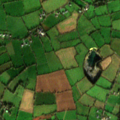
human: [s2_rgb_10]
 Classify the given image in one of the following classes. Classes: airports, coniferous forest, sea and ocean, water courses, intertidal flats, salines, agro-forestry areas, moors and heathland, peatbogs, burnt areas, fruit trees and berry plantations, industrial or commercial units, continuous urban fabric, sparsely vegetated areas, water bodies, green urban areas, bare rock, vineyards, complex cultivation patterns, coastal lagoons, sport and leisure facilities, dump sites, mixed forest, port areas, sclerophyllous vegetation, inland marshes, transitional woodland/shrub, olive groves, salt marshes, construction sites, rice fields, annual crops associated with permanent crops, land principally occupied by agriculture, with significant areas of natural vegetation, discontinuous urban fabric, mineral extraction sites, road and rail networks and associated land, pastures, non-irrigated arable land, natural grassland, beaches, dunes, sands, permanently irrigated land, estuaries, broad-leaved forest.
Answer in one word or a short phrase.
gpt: non-irrigated arable land, pastures